Interaction volume radius: 10 \u00c5
Interaction volume height: 20 \u00c5
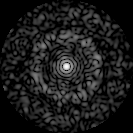
Disorder parameter: 0.8217